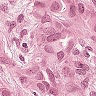
Metastatic tissue present: yes